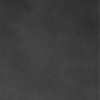
Label: dusty